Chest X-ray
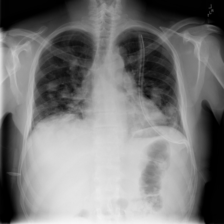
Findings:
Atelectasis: negative
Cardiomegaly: negative
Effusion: negative
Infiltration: negative
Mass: negative
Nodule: negative
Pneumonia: negative
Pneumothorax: negative
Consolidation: negative
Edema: negative
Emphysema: negative
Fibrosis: negative
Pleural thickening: negative
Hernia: negative